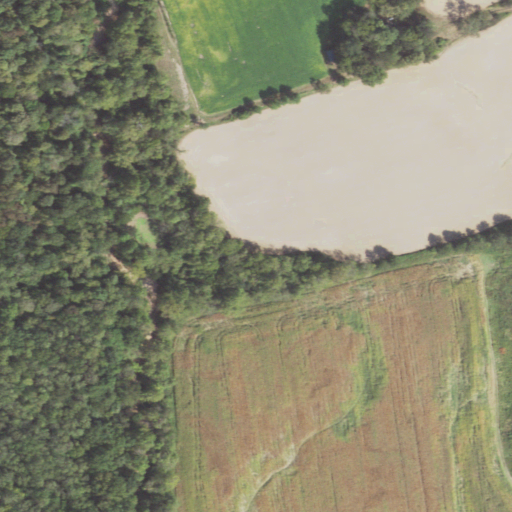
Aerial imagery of valley in Illinois named Ranbarger Hollow containing cultivated crops, deciduous forest, pasture, and mixed forest